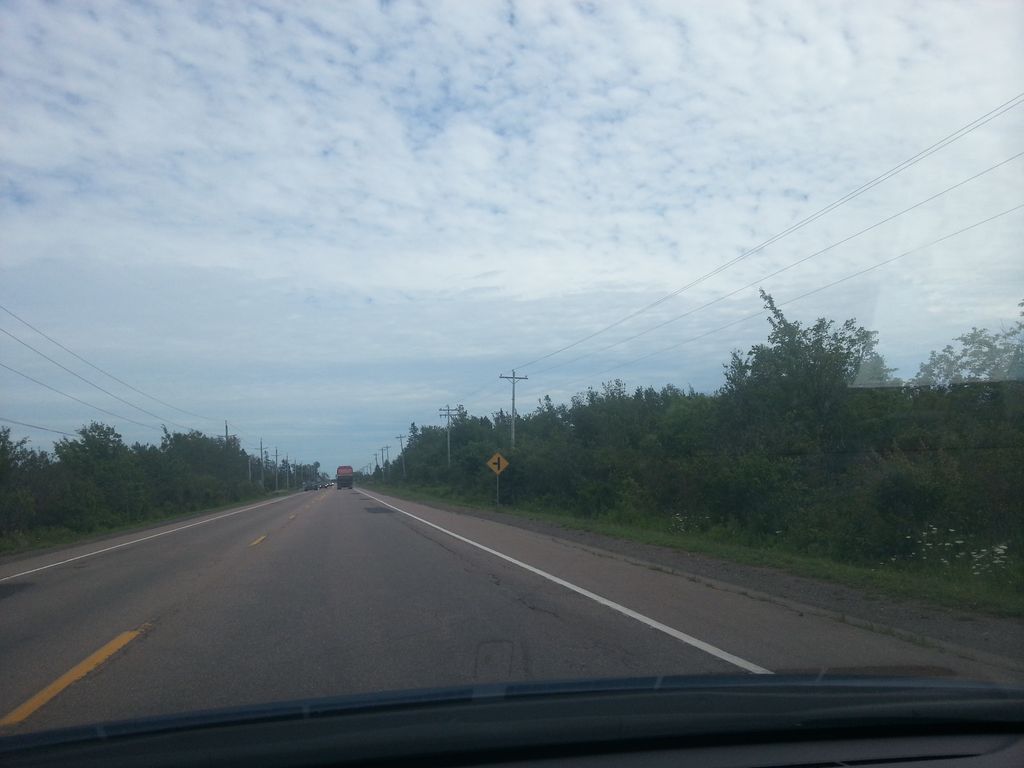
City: charlottetown